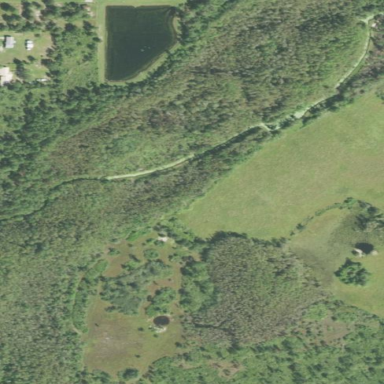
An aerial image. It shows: Swampy wetland area.